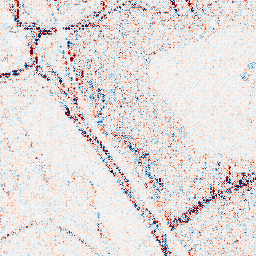
Category: wavelet
Decomposition family: wavelet_biorthogonal
Decomposition parameters: wavelet: bior2.4
level: 1
Upsampling method: sinc_blackman
Upsampling parameters: scale: 4
kernel_size: 16
Upsampling scale: 4